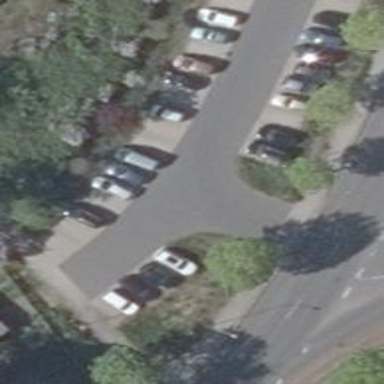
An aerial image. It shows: Asphalt parking aisle road for service vehicles.